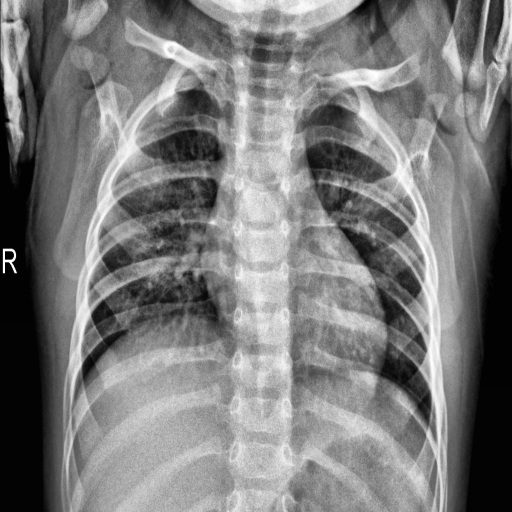
Finding: NORMAL